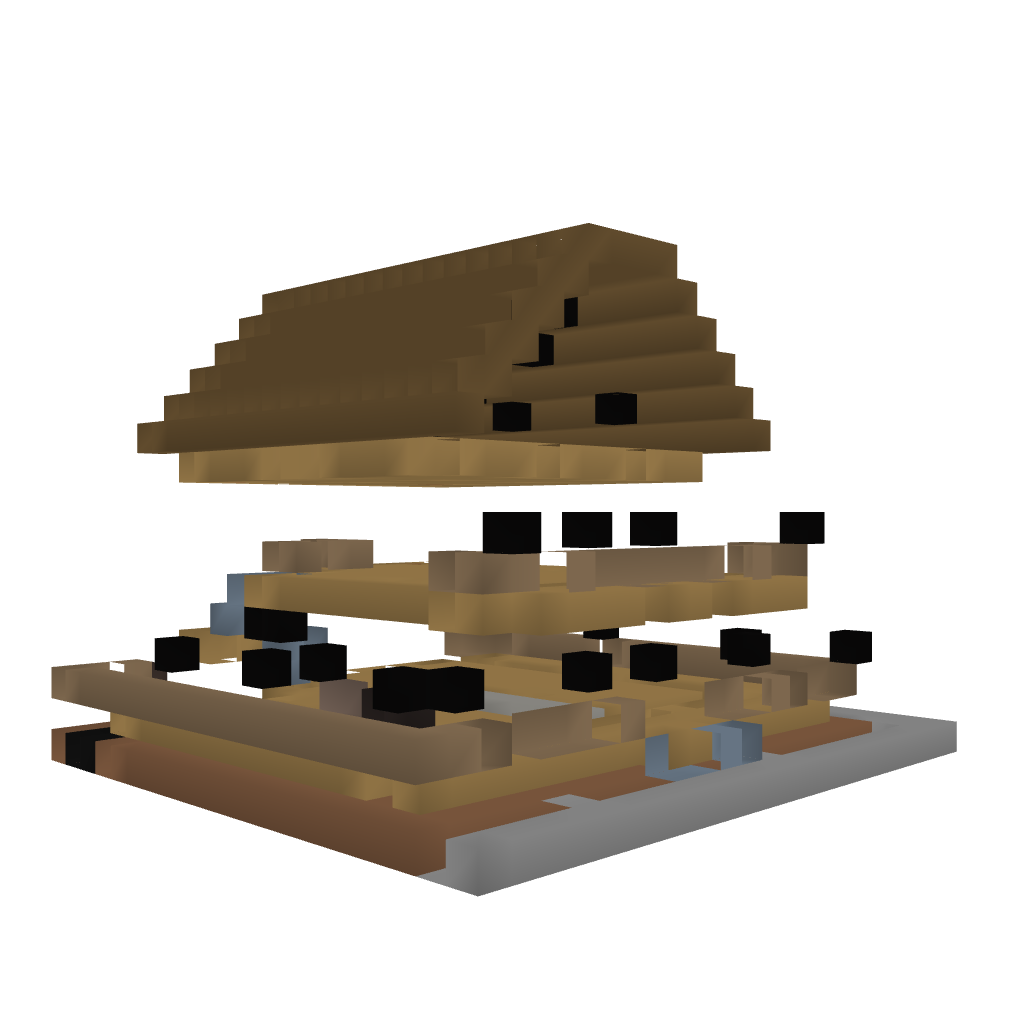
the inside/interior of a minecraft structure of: Two story house